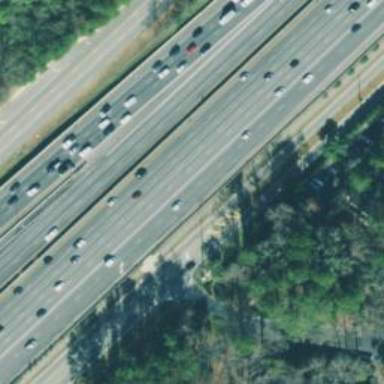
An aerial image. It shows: Emergency access point on the road.